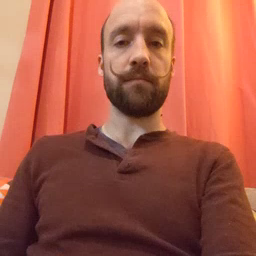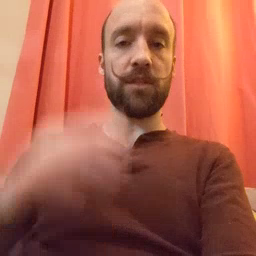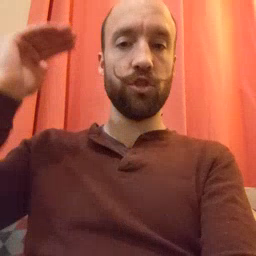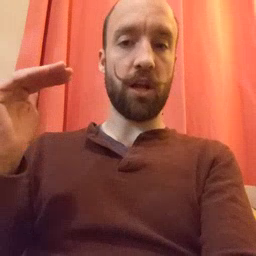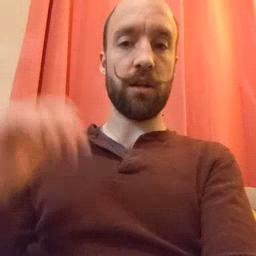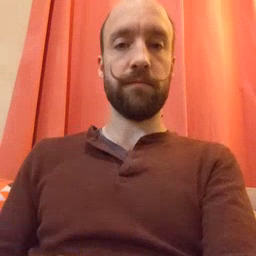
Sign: child